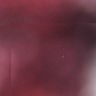
Metastatic tissue present: no